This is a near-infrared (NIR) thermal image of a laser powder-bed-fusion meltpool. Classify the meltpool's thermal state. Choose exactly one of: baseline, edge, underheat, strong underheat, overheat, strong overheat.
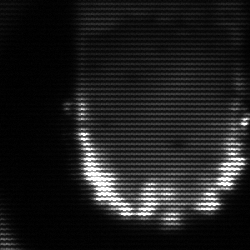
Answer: baseline